Field crop: maize
Growth stage: 2
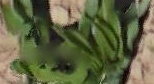
Species: maize